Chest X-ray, AP view. Patient: 26 years old, sex F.
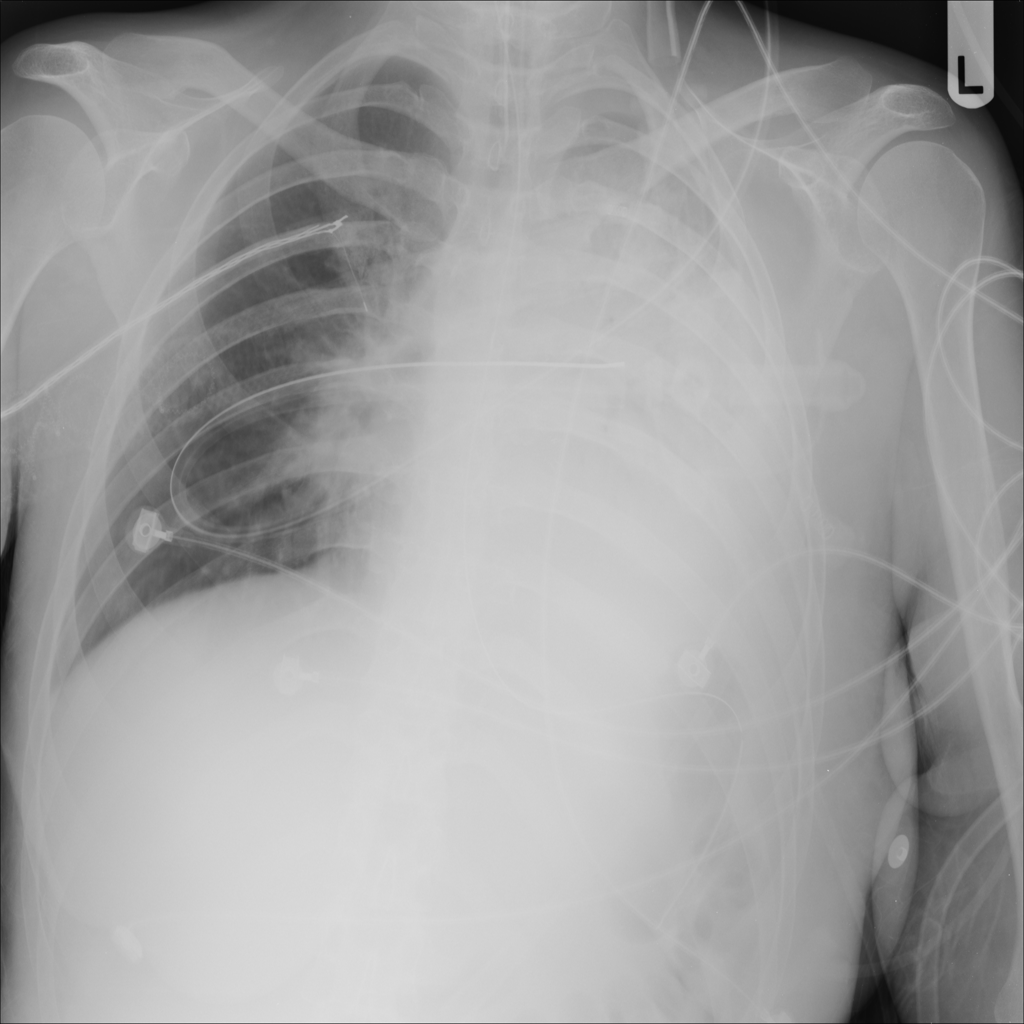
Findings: Fibrosis